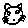
Label: cat